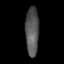
Tissue: prostate
Cell type: Fibroblasts
Senescence score: 0.7238
Nuclear area (px): 644
Mean DAPI intensity: 85.261